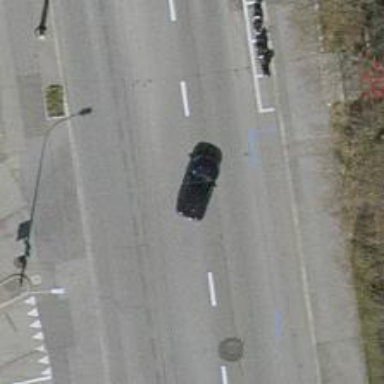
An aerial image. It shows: Secondary road with asphalt surface. It has sidewalks on both sides and advisory cycle lane with trolley wires.